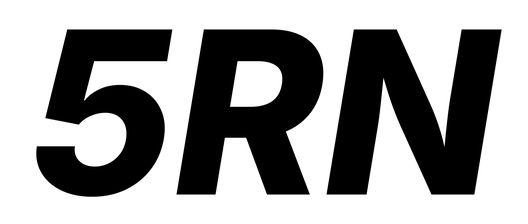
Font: Inter-Italic_ExtraBold_Italic